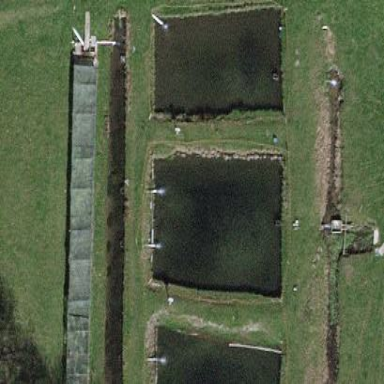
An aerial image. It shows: Pond surrounded by natural water.